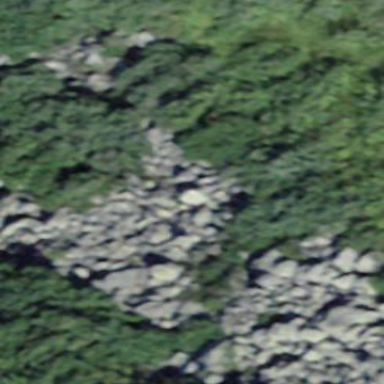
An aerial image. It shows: Natural scree.